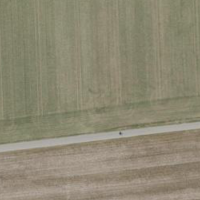
EUNIS habitat code: 56
Species observed at this site:
Grus grus